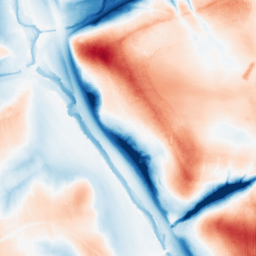
Category: classical
Decomposition family: gaussian_anisotropic
Decomposition parameters: sigma_x: 20
sigma_y: 20
Upsampling method: fft_zeropad
Upsampling parameters: scale: 4
Upsampling scale: 4